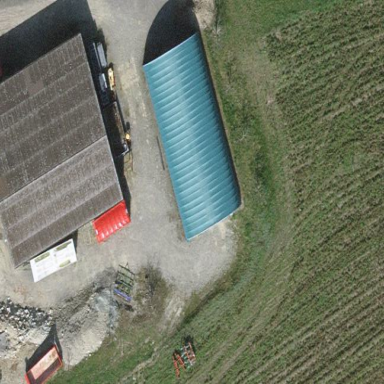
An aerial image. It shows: Farm auxiliary building.